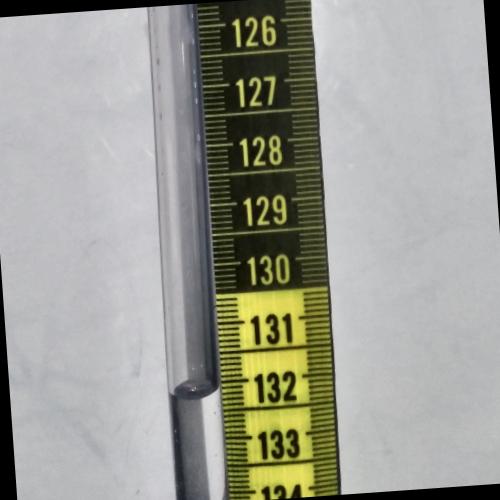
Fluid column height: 132.1 cm